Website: home-depot
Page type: customer-info-address
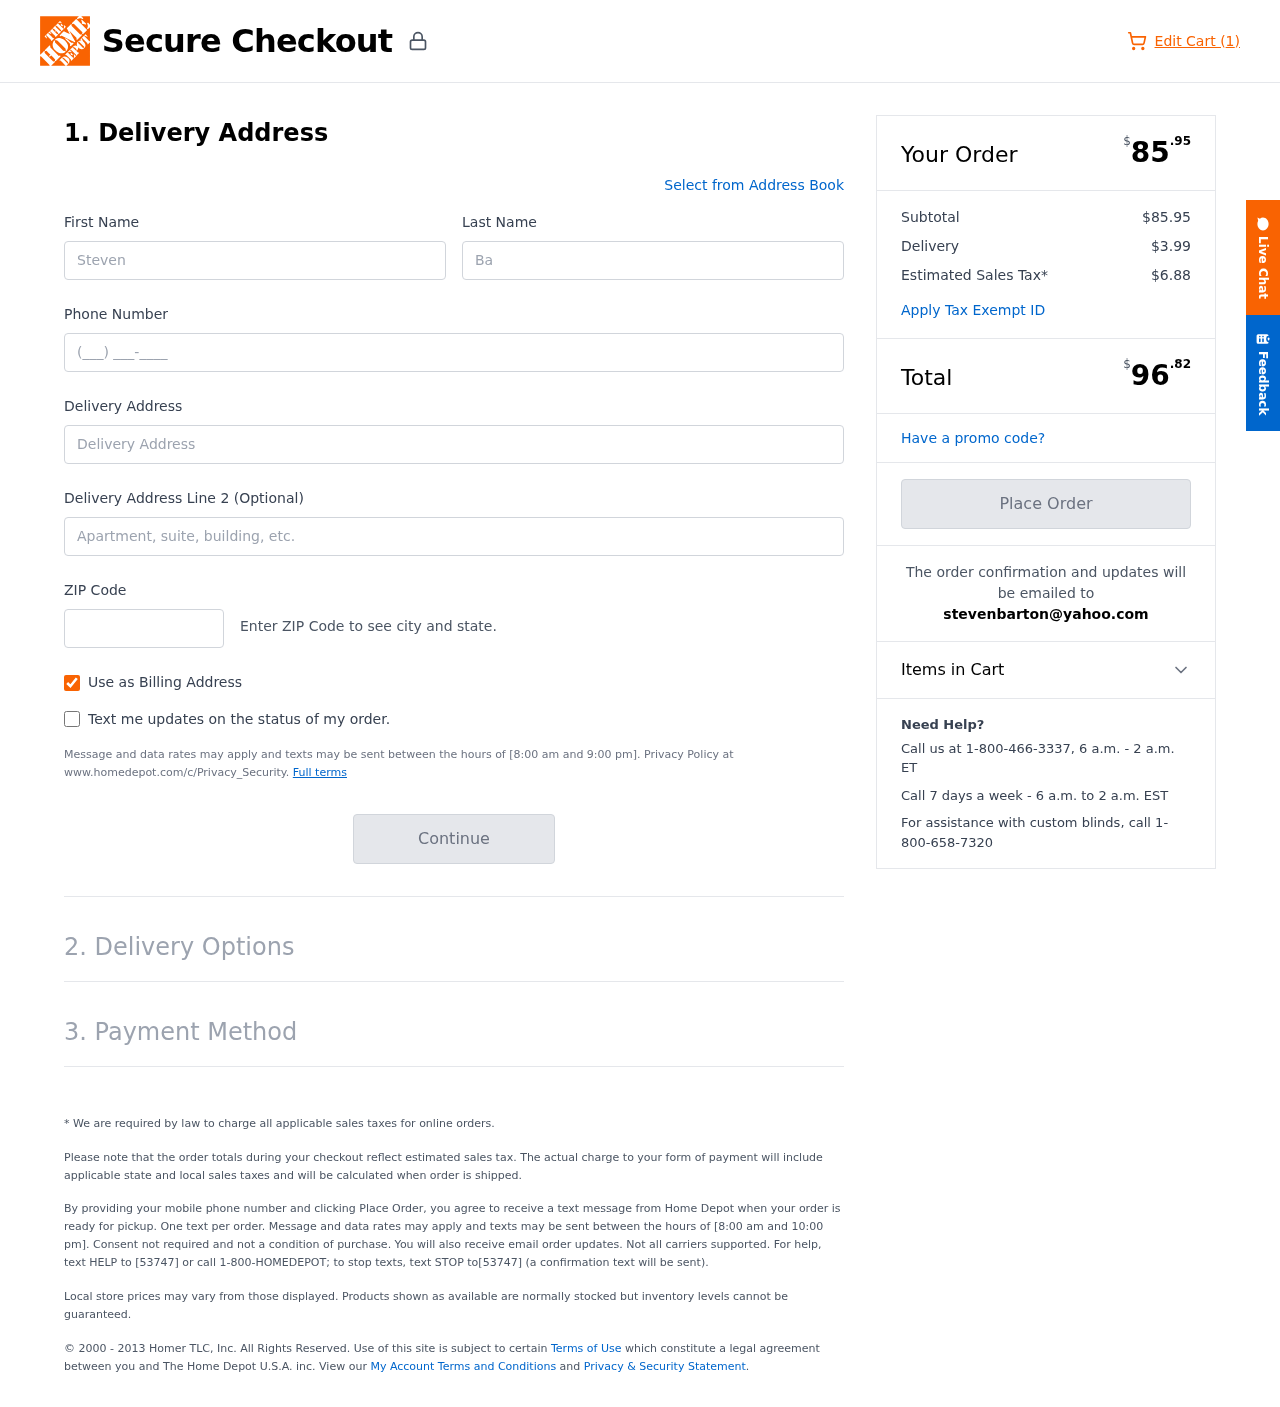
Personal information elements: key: PII_EMAIL
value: stevenbarton@yahoo.com
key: PII_FIRSTNAME
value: Steven
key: PII_LASTNAME
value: Barton
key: PII_PHONE
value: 2838906233
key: PII_POSTCODE
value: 43845
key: PII_STREET
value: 39328 Debra Course
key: PII_STREET2
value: Apt. 243
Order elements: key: ORDER_NUM_ITEMS
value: Edit Cart (1)
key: ORDER_SUBTOTAL_HEADER
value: $85.95
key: ORDER_SUBTOTAL
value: $85.95
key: ORDER_SHIPPING_COST
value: $3.99
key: ORDER_TAX
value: $6.88
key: ORDER_TOTAL2
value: $96.82